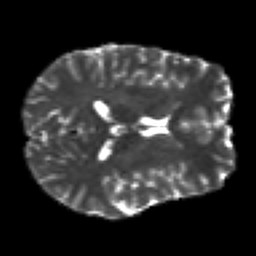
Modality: T2w
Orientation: axial
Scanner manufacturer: siemens
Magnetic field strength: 3 T
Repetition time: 7.8 s
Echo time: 0.09 s